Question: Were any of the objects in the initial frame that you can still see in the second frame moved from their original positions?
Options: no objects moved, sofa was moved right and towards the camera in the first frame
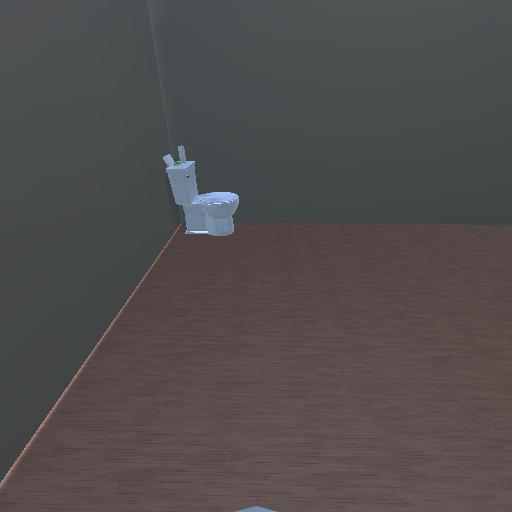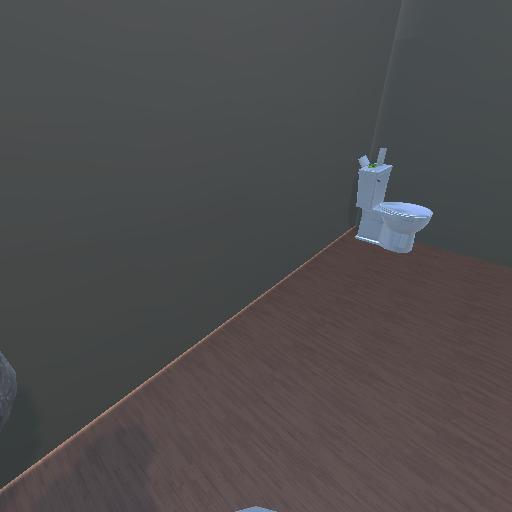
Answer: no objects moved